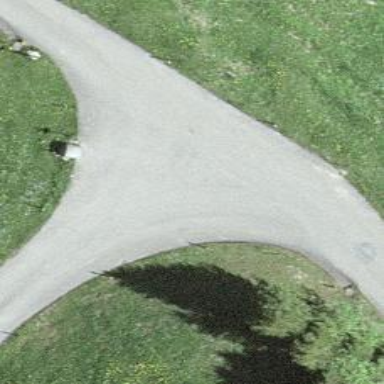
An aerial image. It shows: Guidepost providing information.